Question: Suppose you are a thief and you invaded a house. Inside you found the following items:
A vase that weights 3 pounds and is worth 50 dollars.
A silver nugget that weights 6 pounds and is worth 30 dollars.
A painting that weights 4 pounds and is worth 40 dollars.
A mirror that weights 5 pounds and is worth 10 dollars.
Solution to this Knapsack problem of size 10 pounds is 90 dollars .
Table made from dynamic programming is :-

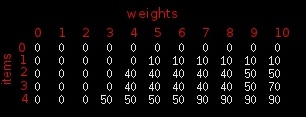
Answer: From your DP table we know f[i][w] = the maximum total value of a subset of items 1..i that has total weight less than or equal to w.
We can use the table itself to restore the optimal packing:
'''
def reconstruct(i, w): # reconstruct subset of items 1..i with weight <= w
# and value f[i][w]
if i == 0:
# base case
return {}
if f[i][w] > f[i-1][w]:
# we have to take item i
return {i} UNION reconstruct(i-1, w - weight_of_item(i))
else:
# we don't need item i
return reconstruct(i-1, w)
'''